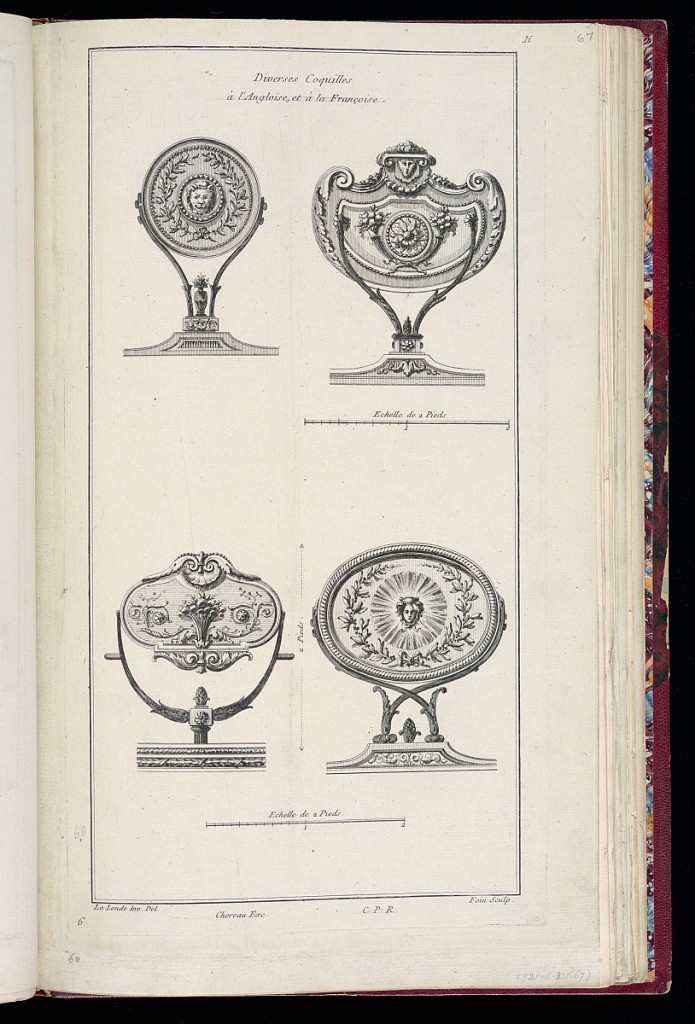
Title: Designs for Carved Decoration for Stagecoaches
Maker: Richard de Lalonde, French, active 1780–96
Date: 1775-1788
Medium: Etching on off-white laid paper
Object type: Print
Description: Four designs for stagecoach decoration, featuring central motifs such as lion head mascaron, rosette, floral bouquet, and a radiating mascaron. The plate is signed and numbered.